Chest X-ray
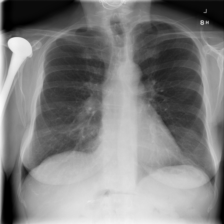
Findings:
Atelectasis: negative
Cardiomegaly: negative
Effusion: negative
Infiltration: positive
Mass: negative
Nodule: negative
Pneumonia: negative
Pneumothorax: negative
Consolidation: negative
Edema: negative
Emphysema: negative
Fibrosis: negative
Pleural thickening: negative
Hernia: negative